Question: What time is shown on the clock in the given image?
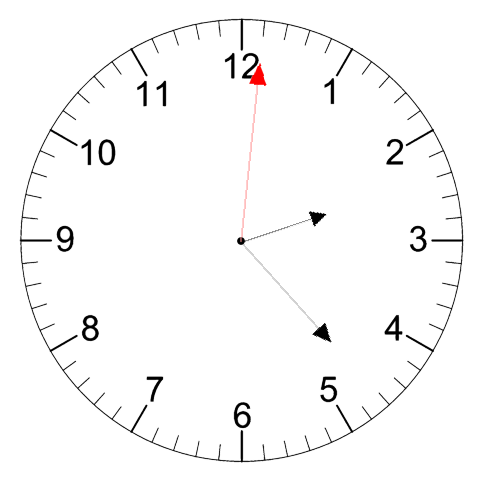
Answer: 02:23:01